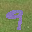
Label: 9